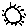
Label: sun